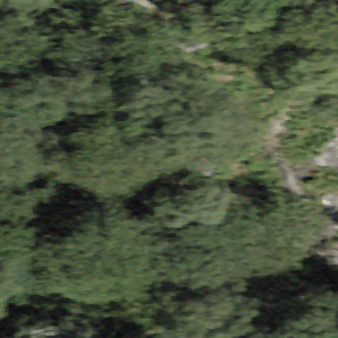
Label: other